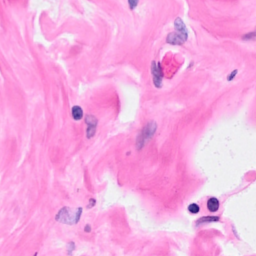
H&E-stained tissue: Breast